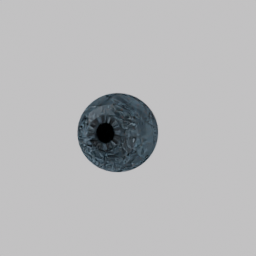
Label: decoration